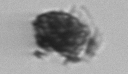
Label: detritus